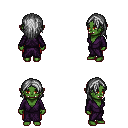
a pixel art fantasy rpg character, female body template, orc, green skin, purple robe, red pants, gray long hairstyle, four views (front, back, left, right), 2x2 character sprite sheet, small pixel art, hard edges, no anti-aliasing